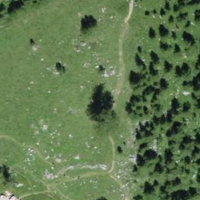
EUNIS habitat code: 23
Species observed at this site:
Pimpinella major
Melitaea diamina
Erebia euryale
Euphorbia cyparissias
Trifolium repens